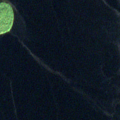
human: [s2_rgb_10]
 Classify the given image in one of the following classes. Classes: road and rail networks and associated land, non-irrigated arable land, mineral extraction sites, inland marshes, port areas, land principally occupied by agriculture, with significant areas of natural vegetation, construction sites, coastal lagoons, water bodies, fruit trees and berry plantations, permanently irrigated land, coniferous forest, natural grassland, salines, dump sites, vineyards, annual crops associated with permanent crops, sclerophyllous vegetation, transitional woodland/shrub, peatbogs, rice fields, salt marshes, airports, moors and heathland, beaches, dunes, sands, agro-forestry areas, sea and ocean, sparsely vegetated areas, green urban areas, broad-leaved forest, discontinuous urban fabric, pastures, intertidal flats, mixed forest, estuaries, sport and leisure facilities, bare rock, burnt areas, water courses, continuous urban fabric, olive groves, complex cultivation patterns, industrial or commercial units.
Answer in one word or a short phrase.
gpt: water bodies